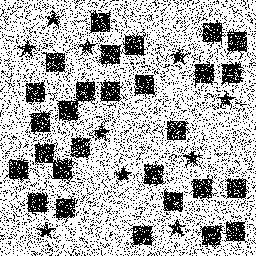
Squares: 28
Triangles: 0
Stars: 10
Total shapes: 38